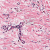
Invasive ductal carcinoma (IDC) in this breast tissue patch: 0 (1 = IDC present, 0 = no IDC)